Question: My application is calling wcf service. First time its call & list all table name then on that screen select "Download" from menu option , Its calling again service, That time its give error message :Can not serialize

I called Like this
'''
public static final String APPURL = "http://192.168.1.213:7986/XontService";
private static final String METHOD_NAME = "LoadDownLoadTablesInJSON";
private static final String NAMESPACE = "http://tempuri.org/";
private static String SOAP_ACTION = "http://tempuri.org/IXontPDAService/LoadDownLoadTablesInJSON";
private static final String METHOD_NAME1 = "LoadDownLoadTablesDataJson";
private static String SOAP_ACTION1 = "http://tempuri.org/IXontPDAService/LoadDownLoadTablesDataJson";
// ksoap2 calling wcf
public SoapPrimitive soapPrimitiveData(String tablename) throws IOException,XmlPullParserException {
SoapPrimitive responsesData = null;
SoapObject requestData = new SoapObject(NAMESPACE, METHOD_NAME1); // set
System.out.println(" ------- " + strBusinessUnit + " -- "+ strExecutive + " -- " + strTerritoryCode + "mrthod : " + METHOD_NAME1);
requestData.addProperty("strBusinessUnit", strBusinessUnit);
requestData.addProperty("strExecutive", strExecutive);
requestData.addProperty("strTableName", tablename);
requestData.addProperty("strDate", new Date());
requestData.addProperty("strTerritoryCode", strTerritoryCode);
requestData.addProperty("strUField1", "");
requestData.addProperty("strUField2", "");
requestData.addProperty("strUField3", "");
SoapSerializationEnvelope envelope = new SoapSerializationEnvelope(
SoapEnvelope.VER11); // put all required data into a soap//
// envelope
envelope.dotNet = true;
envelope.setOutputSoapObject(requestData);
AndroidHttpTransport httpTransport = new AndroidHttpTransport(APPURL);
httpTransport.debug = true;
try {
httpTransport.call(SOAP_ACTION1, envelope);
responsesData = (SoapPrimitive) envelope.getResponse();
System.out.println("-- responses ---- " + responsesData);
} catch (SocketException ex) {
ex.printStackTrace();
} catch (Exception e) {
e.printStackTrace();
}
return responsesData;
}
'''
Please help ..
Thanks in advance.
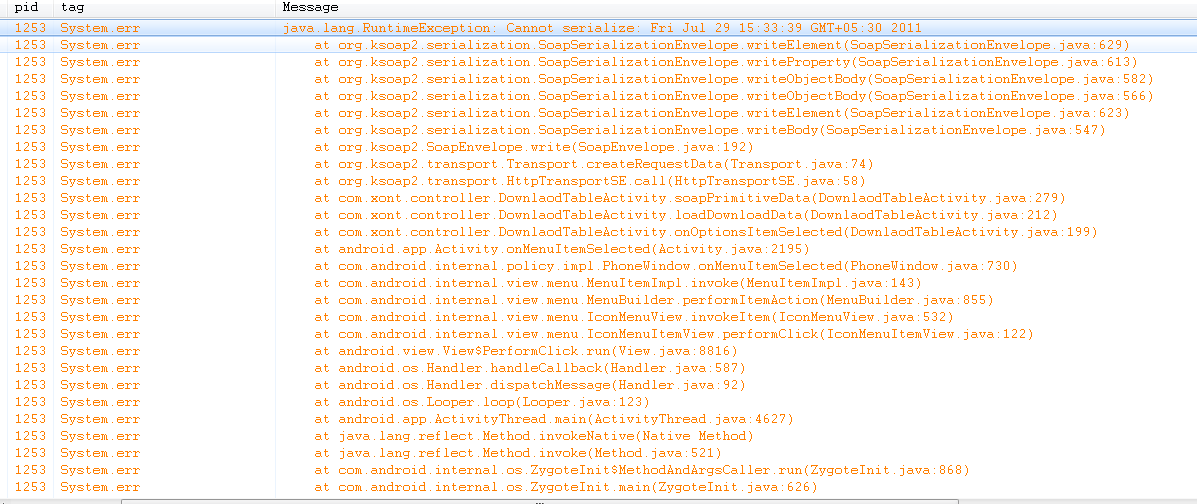
Answer: > make sure AND AND are Strings
The problem is
'''
new Date()
'''